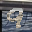
Label: 9